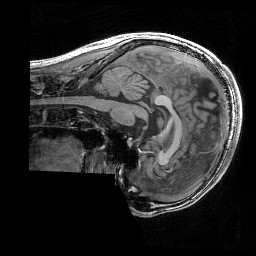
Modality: T1w
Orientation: sagittal
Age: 27
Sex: male
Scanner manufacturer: siemens
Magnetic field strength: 3 T
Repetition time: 2.3 s
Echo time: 0.00344 s